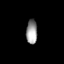
Tissue: prostate
Cell type: Endothelial cells
Senescence score: 0.7024
Nuclear area (px): 259
Mean DAPI intensity: 154.896